Question: I'm having a JSON file which is populated to a listview.First, I'm wondering how to make my list view is clickable and lead to another activity.
The second, I wanna make the list view dynamic. That means, I only need one Activity for the click action on the list I have. And the source of the content (picture,title,description) which is populated to the Activity comes from a JSON file on the web.
For example, I have 13 projects on the list, whenever I click to one of them it goes to ONE activity containing different picture,title,and description depends on the item I click.
I need somebody to improve the codes I provide below.
'''
public class Projects {
public String title;
public String keyword;
public String description;
public String smallImageUrl;
public String bigImageUrl;
public int cost;
@Override
public String toString()
{
return "Title: "+title+ " Keyword: "+keyword+ " Image: "+smallImageUrl;
}
}
'''
'''
Public class ProjectsAdapter extends ArrayAdapter<Projects> {
int resource;
String response;
Context context;
//Initialize adapter
public ProjectsAdapter(Context context, int resource, List<Projects> items) {
super(context, resource, items);
this.resource=resource;
}
@Override
public View getView(int position, View convertView, ViewGroup parent)
{
LinearLayout projectView;
//Get the current alert object
Projects pro = getItem(position);
//Inflate the view
if(convertView==null)
{
projectView = new LinearLayout(getContext());
String inflater = Context.LAYOUT_INFLATER_SERVICE;
LayoutInflater vi;
vi = (LayoutInflater)getContext().getSystemService(inflater);
vi.inflate(resource, projectView, true);
}
else
{
projectView = (LinearLayout) convertView;
}
TextView Title =(TextView)projectView.findViewById(R.id.title);
try {
ImageView i = (ImageView)projectView.findViewById(R.id.image);
Bitmap bitmap = BitmapFactory.decodeStream((InputStream)new URL(pro.smallImageUrl).getContent());
i.setImageBitmap(bitmap);
} catch (MalformedURLException e) {
e.printStackTrace();
} catch (IOException e) {
e.printStackTrace();
}
//Assign the appropriate data from our alert object above
//Image.setImageDrawable(pro.smallImageUrl);
Title.setText(pro.title);
return projectView;
}
}
'''
'''
public class Main extends Activity {
/** Called when the activity is first created. */
//ListView that will hold our items references back to main.xml
ListView lstTest;
//Array Adapter that will hold our ArrayList and display the items on the ListView
ProjectsAdapter arrayAdapter;
//List that will host our items and allow us to modify that array adapter
ArrayList<Projects> prjcts=null;
@Override
public void onCreate(Bundle savedInstanceState) {
super.onCreate(savedInstanceState);
setContentView(R.layout.main);
//Initialize ListView
lstTest= (ListView)findViewById(R.id.lstText);
//Initialize our ArrayList
prjcts = new ArrayList<Projects>();
//Initialize our array adapter notice how it references the listitems.xml layout
arrayAdapter = new ProjectsAdapter(Main.this, R.layout.listitems,prjcts);
//Set the above adapter as the adapter of choice for our list
lstTest.setAdapter(arrayAdapter);
//Instantiate the Web Service Class with he URL of the web service not that you must pass
WebService webService = new WebService("http://pre.spendino.de/test/android/projects.json");
//Pass the parameters if needed , if not then pass dummy one as follows
Map<String, String> params = new HashMap<String, String>();
params.put("var", "");
//Get JSON response from server the "" are where the method name would normally go if needed example
// webService.webGet("getMoreAllerts", params);
String response = webService.webGet("", params);
try
{
//Parse Response into our object
Type collectionType = new TypeToken<ArrayList<Projects>>(){}.getType();
//JSON expects an list so can't use our ArrayList from the lstart
List<Projects> lst= new Gson().fromJson(response, collectionType);
//Now that we have that list lets add it to the ArrayList which will hold our items.
for(Projects l : lst)
{
prjcts.add(l);
}
//Since we've modified the arrayList we now need to notify the adapter that
//its data has changed so that it updates the UI
arrayAdapter.notifyDataSetChanged();
}
catch(Exception e)
{
Log.d("Error: ", e.getMessage());
}
}
}
'''
(I don't think we need to edit this one)
'''
public class WebService{
DefaultHttpClient httpClient;
HttpContext localContext;
private String ret;
HttpResponse response1 = null;
HttpPost httpPost = null;
HttpGet httpGet = null;
String webServiceUrl;
//The serviceName should be the name of the Service you are going to be using.
public WebService(String serviceName){
HttpParams myParams = new BasicHttpParams();
HttpConnectionParams.setConnectionTimeout(myParams, 10000);
HttpConnectionParams.setSoTimeout(myParams, 10000);
httpClient = new DefaultHttpClient(myParams);
localContext = new BasicHttpContext();
webServiceUrl = serviceName;
}
//Use this method to do a HttpPost\WebInvoke on a Web Service
public String webInvoke(String methodName, Map<String, Object> params) {
JSONObject jsonObject = new JSONObject();
for (Map.Entry<String, Object> param : params.entrySet()){
try {
jsonObject.put(param.getKey(), param.getValue());
}
catch (JSONException e) {
Log.e("Groshie", "JSONException : "+e);
}
}
return webInvoke(methodName, jsonObject.toString(), "application/json");
}
private String webInvoke(String methodName, String data, String contentType) {
ret = null;
httpClient.getParams().setParameter(ClientPNames.COOKIE_POLICY, CookiePolicy.RFC_2109);
httpPost = new HttpPost(webServiceUrl + methodName);
response1 = null;
StringEntity tmp = null;
//httpPost.setHeader("User-Agent", "SET YOUR USER AGENT STRING HERE");
httpPost.setHeader("Accept",
"text/html,application/xml,application/xhtml+xml,text/html;q=0.9,text/plain;q=0.8,image/png,*/*;q=0.5");
if (contentType != null) {
httpPost.setHeader("Content-Type", contentType);
} else {
httpPost.setHeader("Content-Type", "application/x-www-form-urlencoded");
}
try {
tmp = new StringEntity(data,"UTF-8");
} catch (UnsupportedEncodingException e) {
Log.e("Groshie", "HttpUtils : UnsupportedEncodingException : "+e);
}
httpPost.setEntity(tmp);
Log.d("Groshie", webServiceUrl + "?" + data);
try {
response1 = httpClient.execute(httpPost,localContext);
if (response1 != null) {
ret = EntityUtils.toString(response1.getEntity());
}
} catch (Exception e) {
Log.e("Groshie", "HttpUtils: " + e);
}
return ret;
}
//Use this method to do a HttpGet/WebGet on the web service
public String webGet(String methodName, Map<String, String> params) {
String getUrl = webServiceUrl + methodName;
int i = 0;
for (Map.Entry<String, String> param : params.entrySet())
{
if(i == 0){
getUrl += "?";
}
else{
getUrl += "&";
}
try {
getUrl += param.getKey() + "=" + URLEncoder.encode(param.getValue(),"UTF-8");
} catch (UnsupportedEncodingException e) {
// TODO Auto-generated catch block
e.printStackTrace();
}
i++;
}
httpGet = new HttpGet(getUrl);
Log.e("WebGetURL: ",getUrl);
try {
response1 = httpClient.execute(httpGet);
} catch (Exception e) {
Log.e("Groshie:", e.getMessage());
}
// we assume that the response body contains the error message
try {
ret = EntityUtils.toString(response1.getEntity());
} catch (IOException e) {
Log.e("Groshie:", e.getMessage());
}
return ret;
}
public static JSONObject Object(Object o){
try {
return new JSONObject(new Gson().toJson(o));
} catch (JSONException e) {
e.printStackTrace();
}
return null;
}
public InputStream getHttpStream(String urlString) throws IOException {
InputStream in = null;
int response = -1;
URL url = new URL(urlString);
URLConnection conn = url.openConnection();
if (!(conn instanceof HttpURLConnection))
throw new IOException("Not an HTTP connection");
try{
HttpURLConnection httpConn = (HttpURLConnection) conn;
httpConn.setAllowUserInteraction(false);
httpConn.setInstanceFollowRedirects(true);
httpConn.setRequestMethod("GET");
httpConn.connect();
response = httpConn.getResponseCode();
if (response == HttpURLConnection.HTTP_OK) {
in = httpConn.getInputStream();
}
} catch (Exception e) {
throw new IOException("Error connecting");
} // end try-catch
return in;
}
public void clearCookies() {
httpClient.getCookieStore().clear();
}
public void abort() {
try {
if (httpClient != null) {
System.out.println("Abort.");
httpPost.abort();
}
} catch (Exception e) {
System.out.println("Your App Name Here" + e);
}
}
}
'''
and here's the JSON file:
'''
[{
"title": "CARE Deutschland-Luxemburg e.V.",
"keyword": "CARE",
"description": "<p><b>Das CARE-Komplett-Paket fur Menschen in Not</b",
"smallImageUrl": "http://cdn.spendino.de/web/img/projects/home/<PHONE>.jpg",
"bigImageUrl":"http://cdn.spendino.de/web/img/projects/small/<PHONE>.jpg",
"cost": "5"
},
{
"title": "Brot fur die Welt",
"keyword": "BROT",
"description": "<p>"Brot fur die Welt" unterstutzt unter der Massgabe 'Helfen, wo die Not am grossten ist' ausgewahlte Projekte weltweit.",
"smallImageUrl": "http://cdn.spendino.de/web/img/projects/home/<PHONE>.jpg",
"bigImageUrl":"http://cdn.spendino.de/web/img/projects/small/<PHONE>.jpg",
"cost": "5"
},
{
"title": "Deutsche AIDS-Stiftung",
"keyword": "HIV",
"description": "<p>Die Deutsche AIDS-Stiftung unterstutzt mit ihren finanziellen Mitteln seit mehr als 20 Jahren Betroffene, die an HIV und AIDS erkrankt sind.",
"smallImageUrl": "http://cdn.spendino.de/web/img/projects/home/<PHONE>.jpg",
"bigImageUrl":"http://cdn.spendino.de/web/img/projects/small/<PHONE>.jpg",
"cost": "5"
}]
'''
Screenshot of the list view:

If something is not clear, please let me know.
Thank you very much
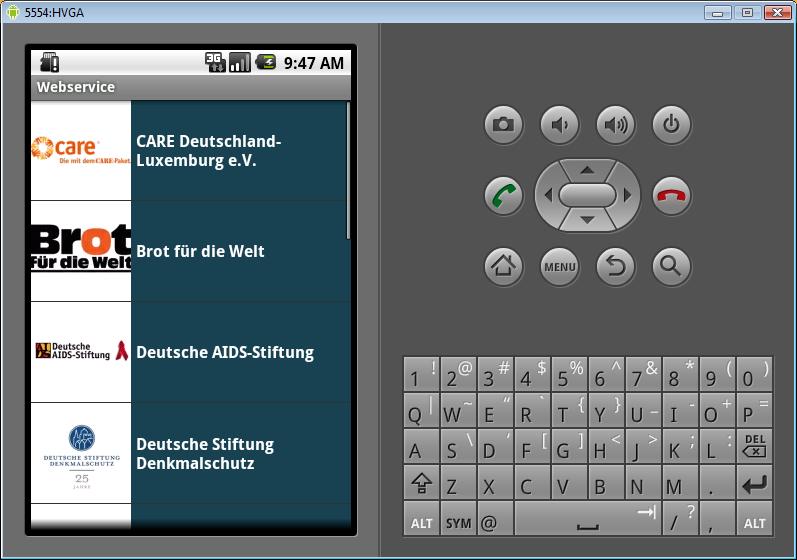
Answer: Use this to implement the click:
'''
lstTest.setOnItemClickListener(new OnItemClickListener() {
public void onItemClick(AdapterView<?> parent, View view, int position, long id) {
@SuppressWarnings("unchecked")
Projects p = (Projects ) lstTest.getItemAtPosition(position);
//Do your logic and open up a new Activity.
}
});
'''